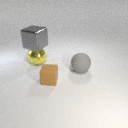
large yellow metal sphere to the left of small brown rubber cube